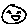
Label: smiley face